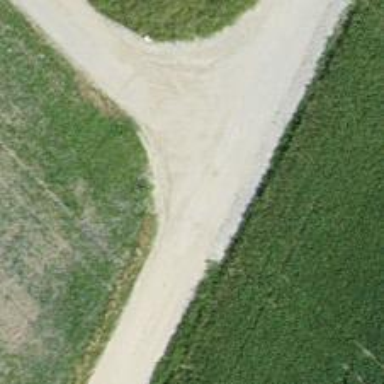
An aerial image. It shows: Well-maintained track road with grade 1 tracktype.